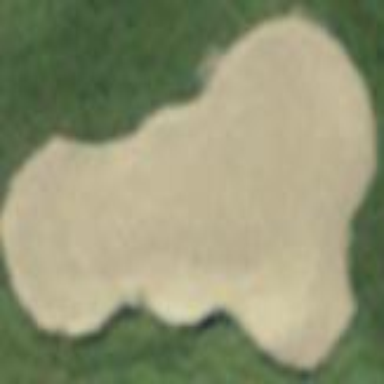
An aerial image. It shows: Sand bunker on golf course.